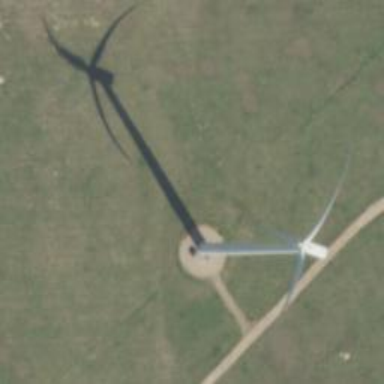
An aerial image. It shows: Wind power generator with wind turbines.